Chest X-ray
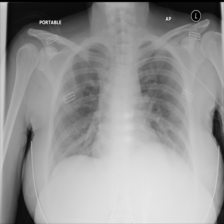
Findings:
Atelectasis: negative
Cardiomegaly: negative
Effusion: negative
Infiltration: negative
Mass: negative
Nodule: negative
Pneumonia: negative
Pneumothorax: negative
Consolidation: negative
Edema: negative
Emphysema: negative
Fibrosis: negative
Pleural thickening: negative
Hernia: negative